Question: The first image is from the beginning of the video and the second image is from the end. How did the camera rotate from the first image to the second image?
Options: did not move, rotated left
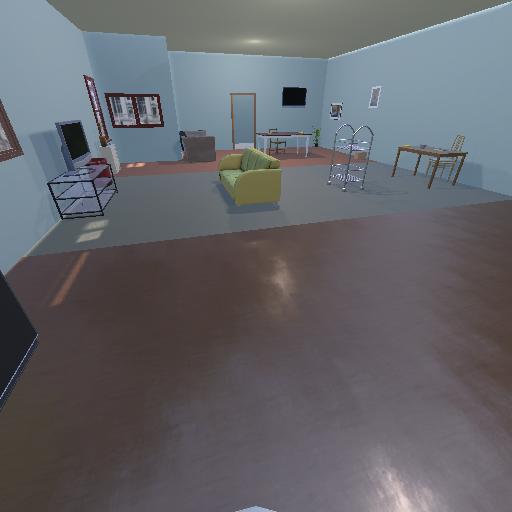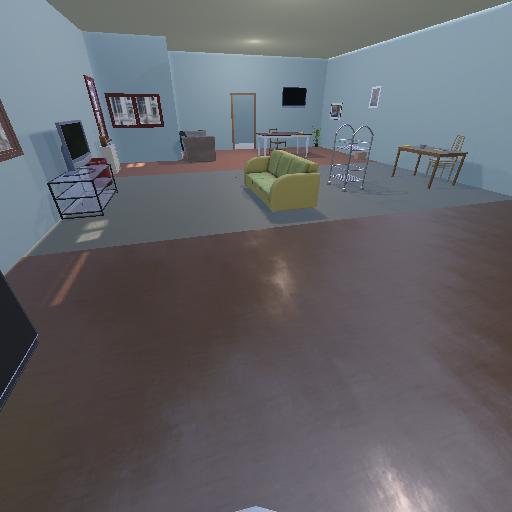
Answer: did not move